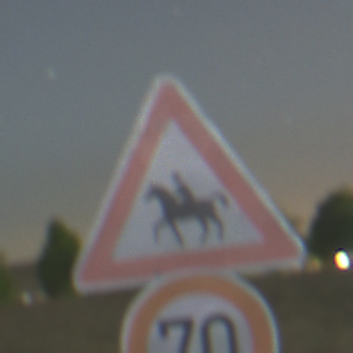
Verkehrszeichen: ReiterRechts
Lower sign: Geschwindigkeit70
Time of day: Night
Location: Outdoor (Nature)
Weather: Clear
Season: NotSpecified
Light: Natural